Aerial crown-view tile of a tropical tree (Barro Colorado Island, Panama), acquired 20241014:
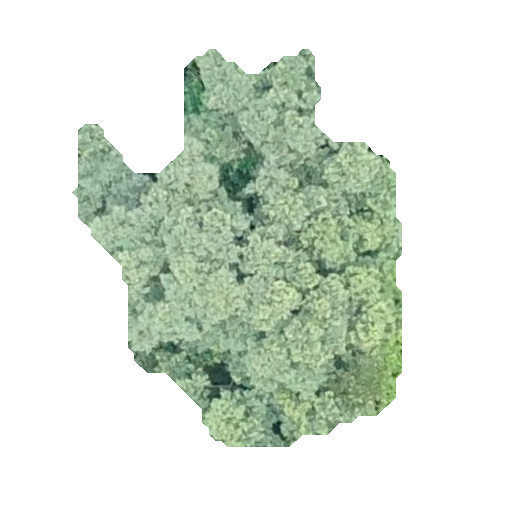
Species: Luehea seemannii
GBIF accepted scientific name: Luehea seemannii
Crown area: 136.228 m²